Question: i am newbie to java/eclipse and also to creating web services.Now i am trying to host the web service which is created in java using eclipse.
<URL>
i am following the above link for my reference.
My problem is,i got struggle on after creating a web service.I have created a web service and run it through the tomcat server and its showing like the below image

this is the link of wsdl of my web service i got
"<URL>"
Now i need to know,what steps i want to do after these steps, to publish and run my web service through my cloud server?
Thanks in advance!..
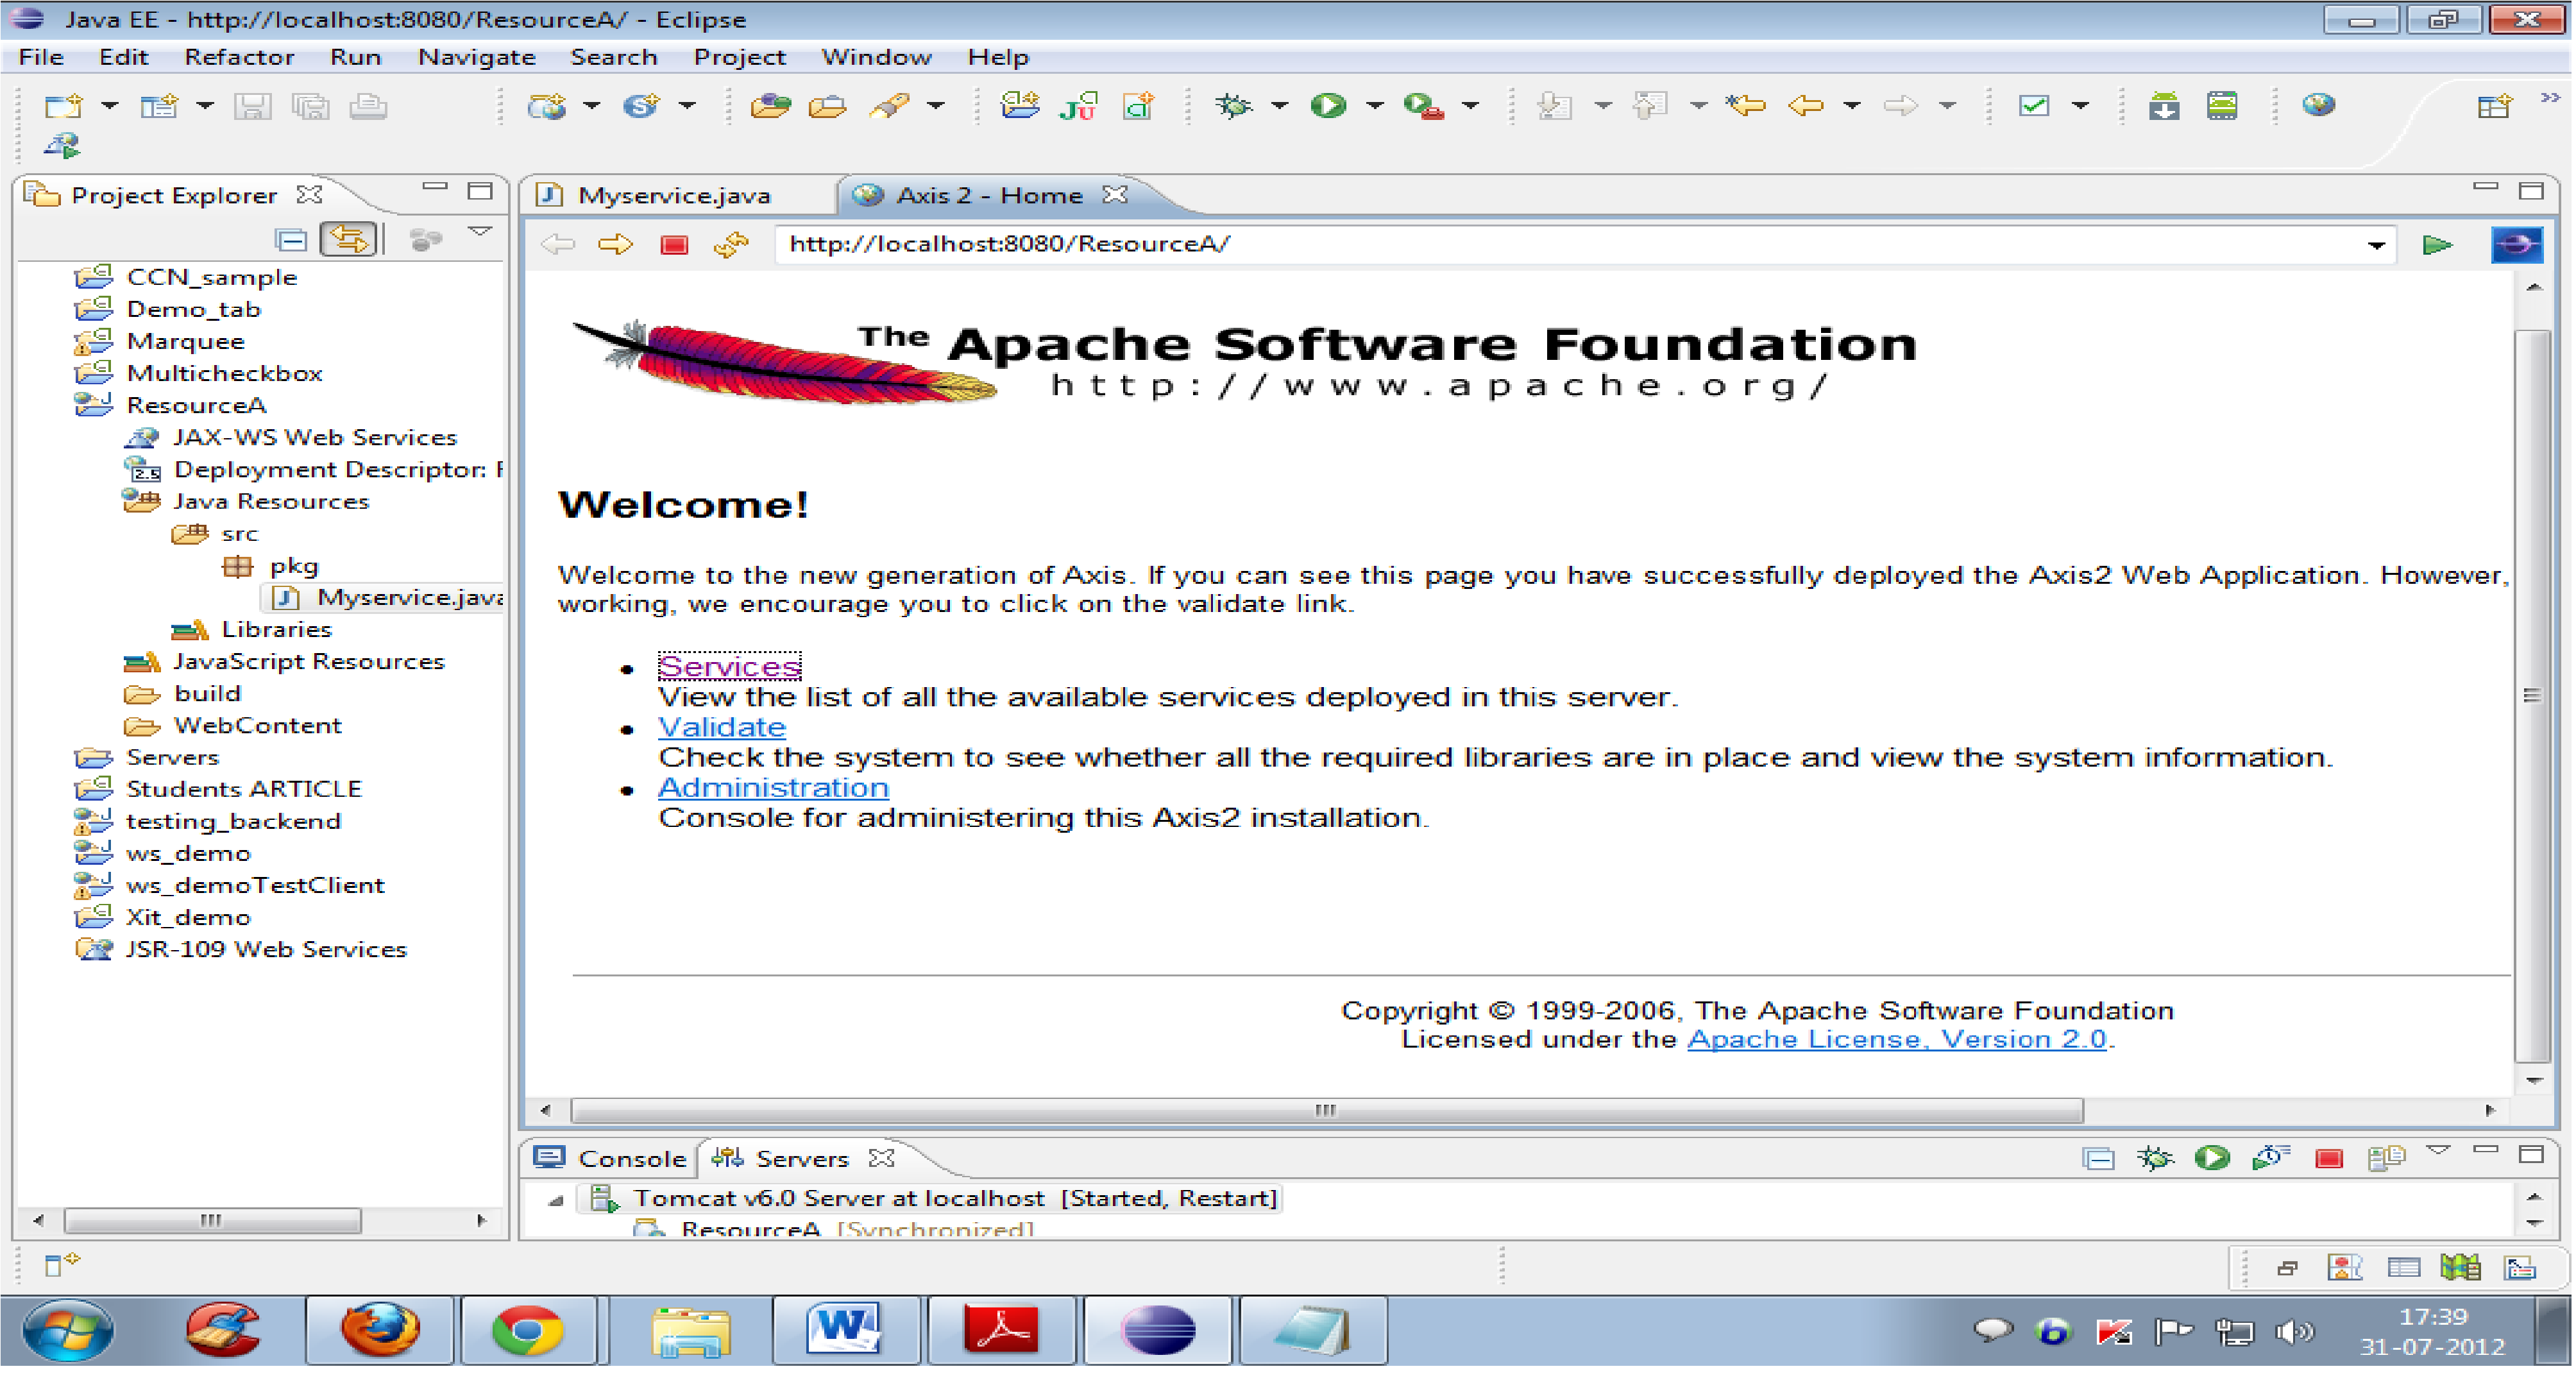
Answer: Export the project as a Web Archive (.war file) and deploy that on the server.